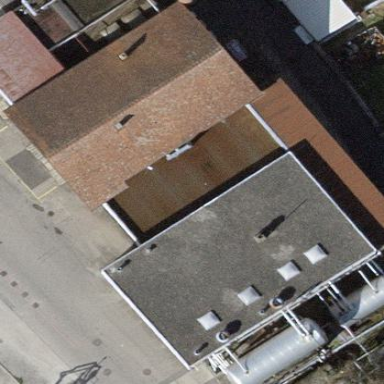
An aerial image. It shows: White industrial building.